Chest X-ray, PA view. Patient: 48 years old, sex M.
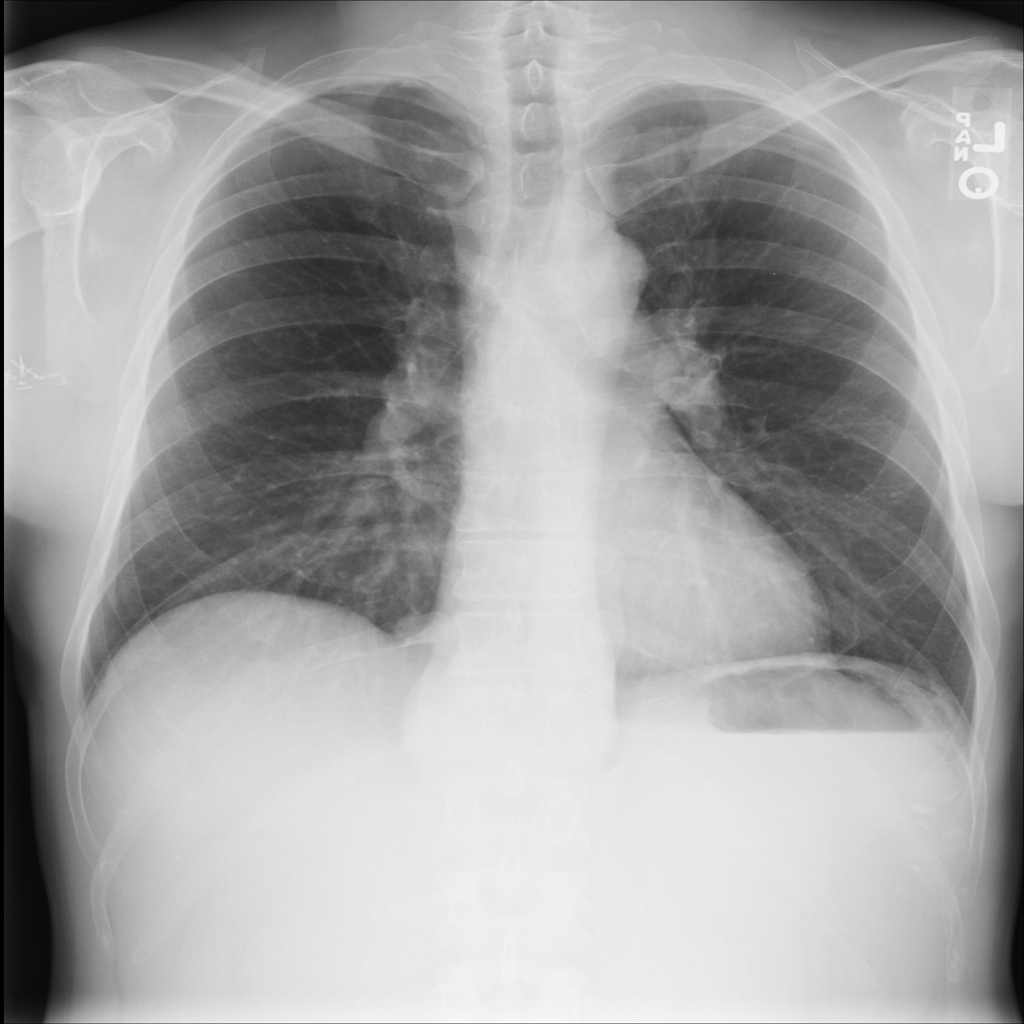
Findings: No Finding